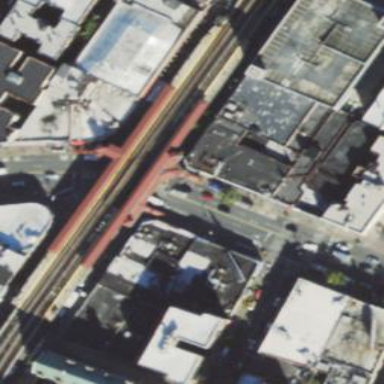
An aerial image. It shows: Bridge leading to railway platform for public transport.